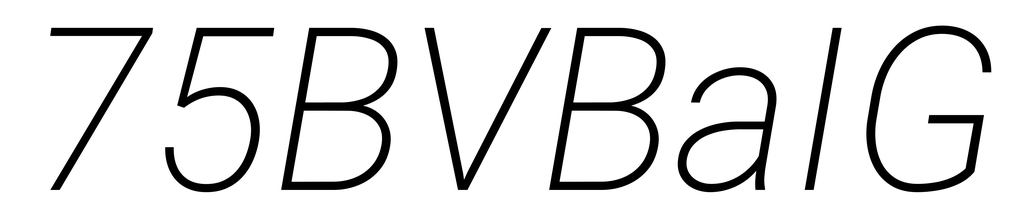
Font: Roboto-Italic_ExtraLight_Italic